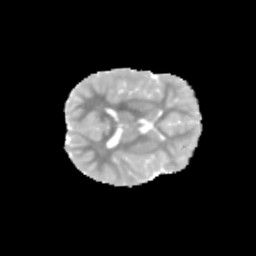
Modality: MD
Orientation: axial
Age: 10
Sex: female
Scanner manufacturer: siemens
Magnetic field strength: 3 T
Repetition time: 3.8 s
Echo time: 0.07 s